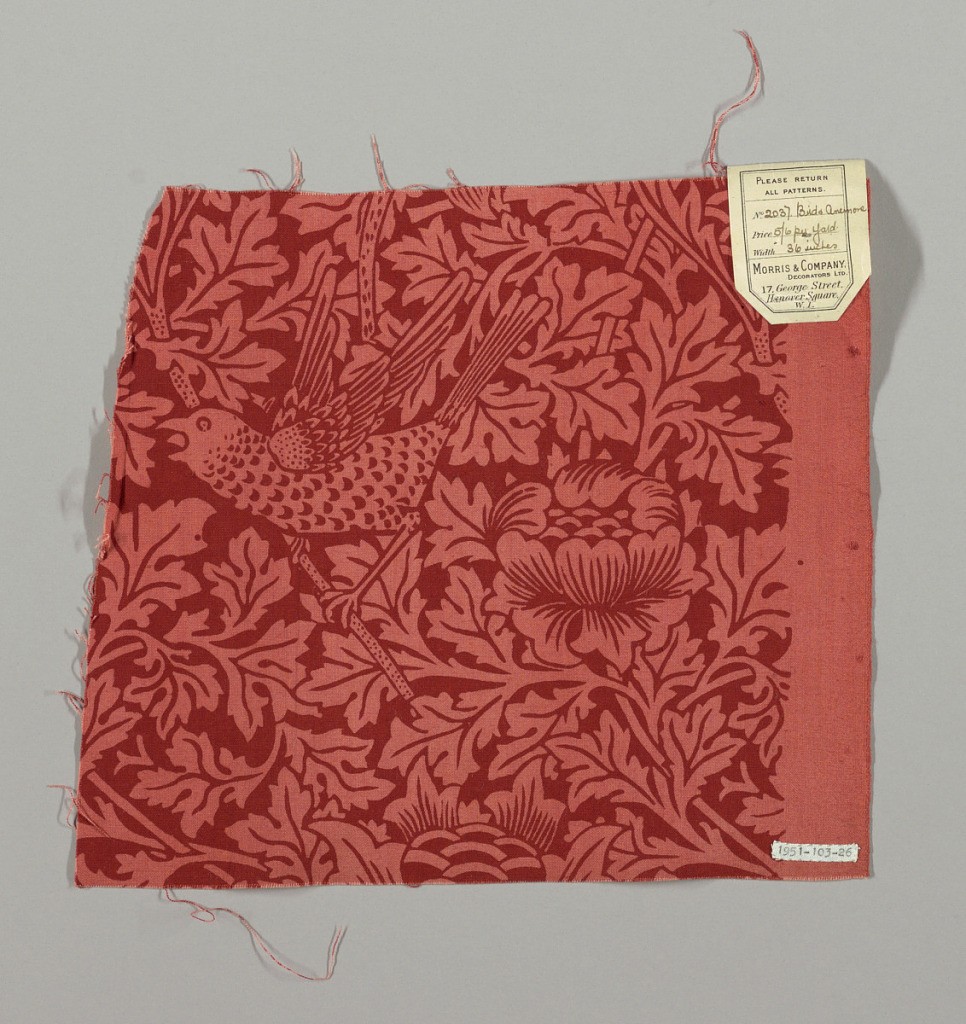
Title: Bird and Anemone
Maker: Morris & Co., London, England
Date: designed 1882
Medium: cotton Technique: printed
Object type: Textile
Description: Design of flowering branches and perched birds, in pink on a red ground.